Chest X-ray:
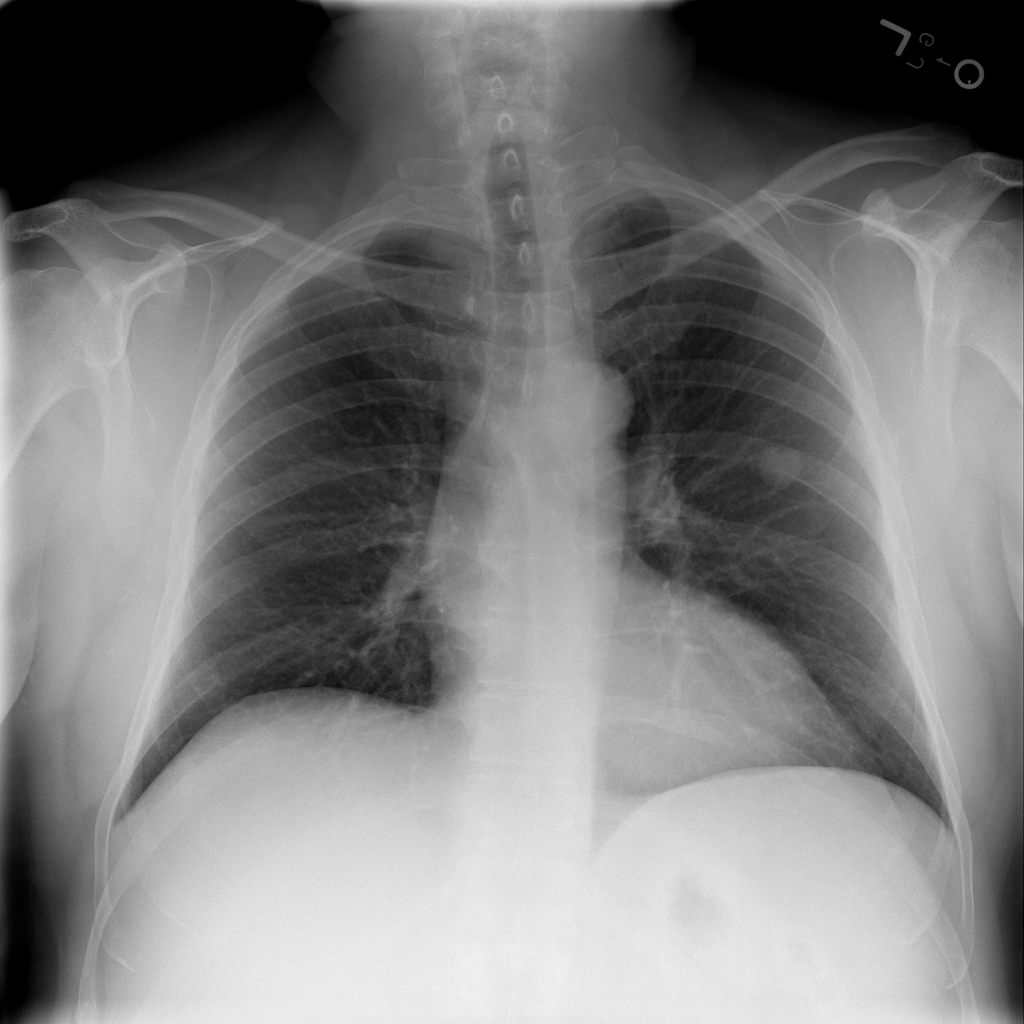
Findings: Nodule
No abnormal finding: no